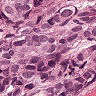
Metastatic tissue present: yes